Field crop: maize
Growth stage: 2
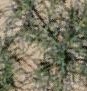
Species: salsola